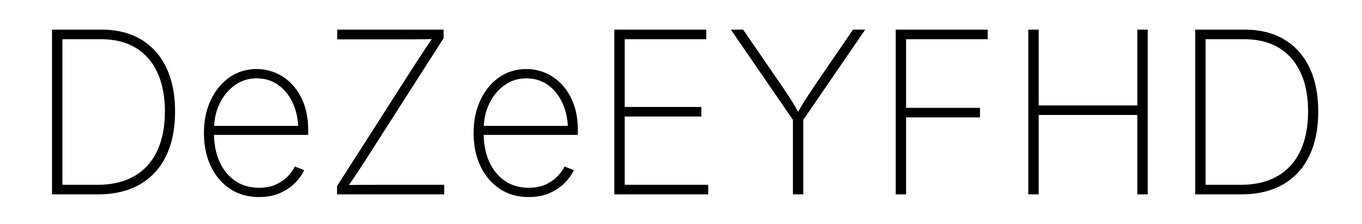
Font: Inter_ExtraLight